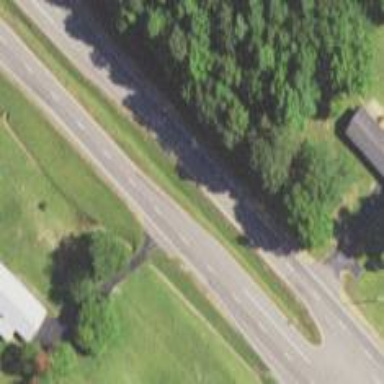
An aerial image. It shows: Dual carriageway trunk highway with asphalt surface. It is expressway.